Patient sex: M
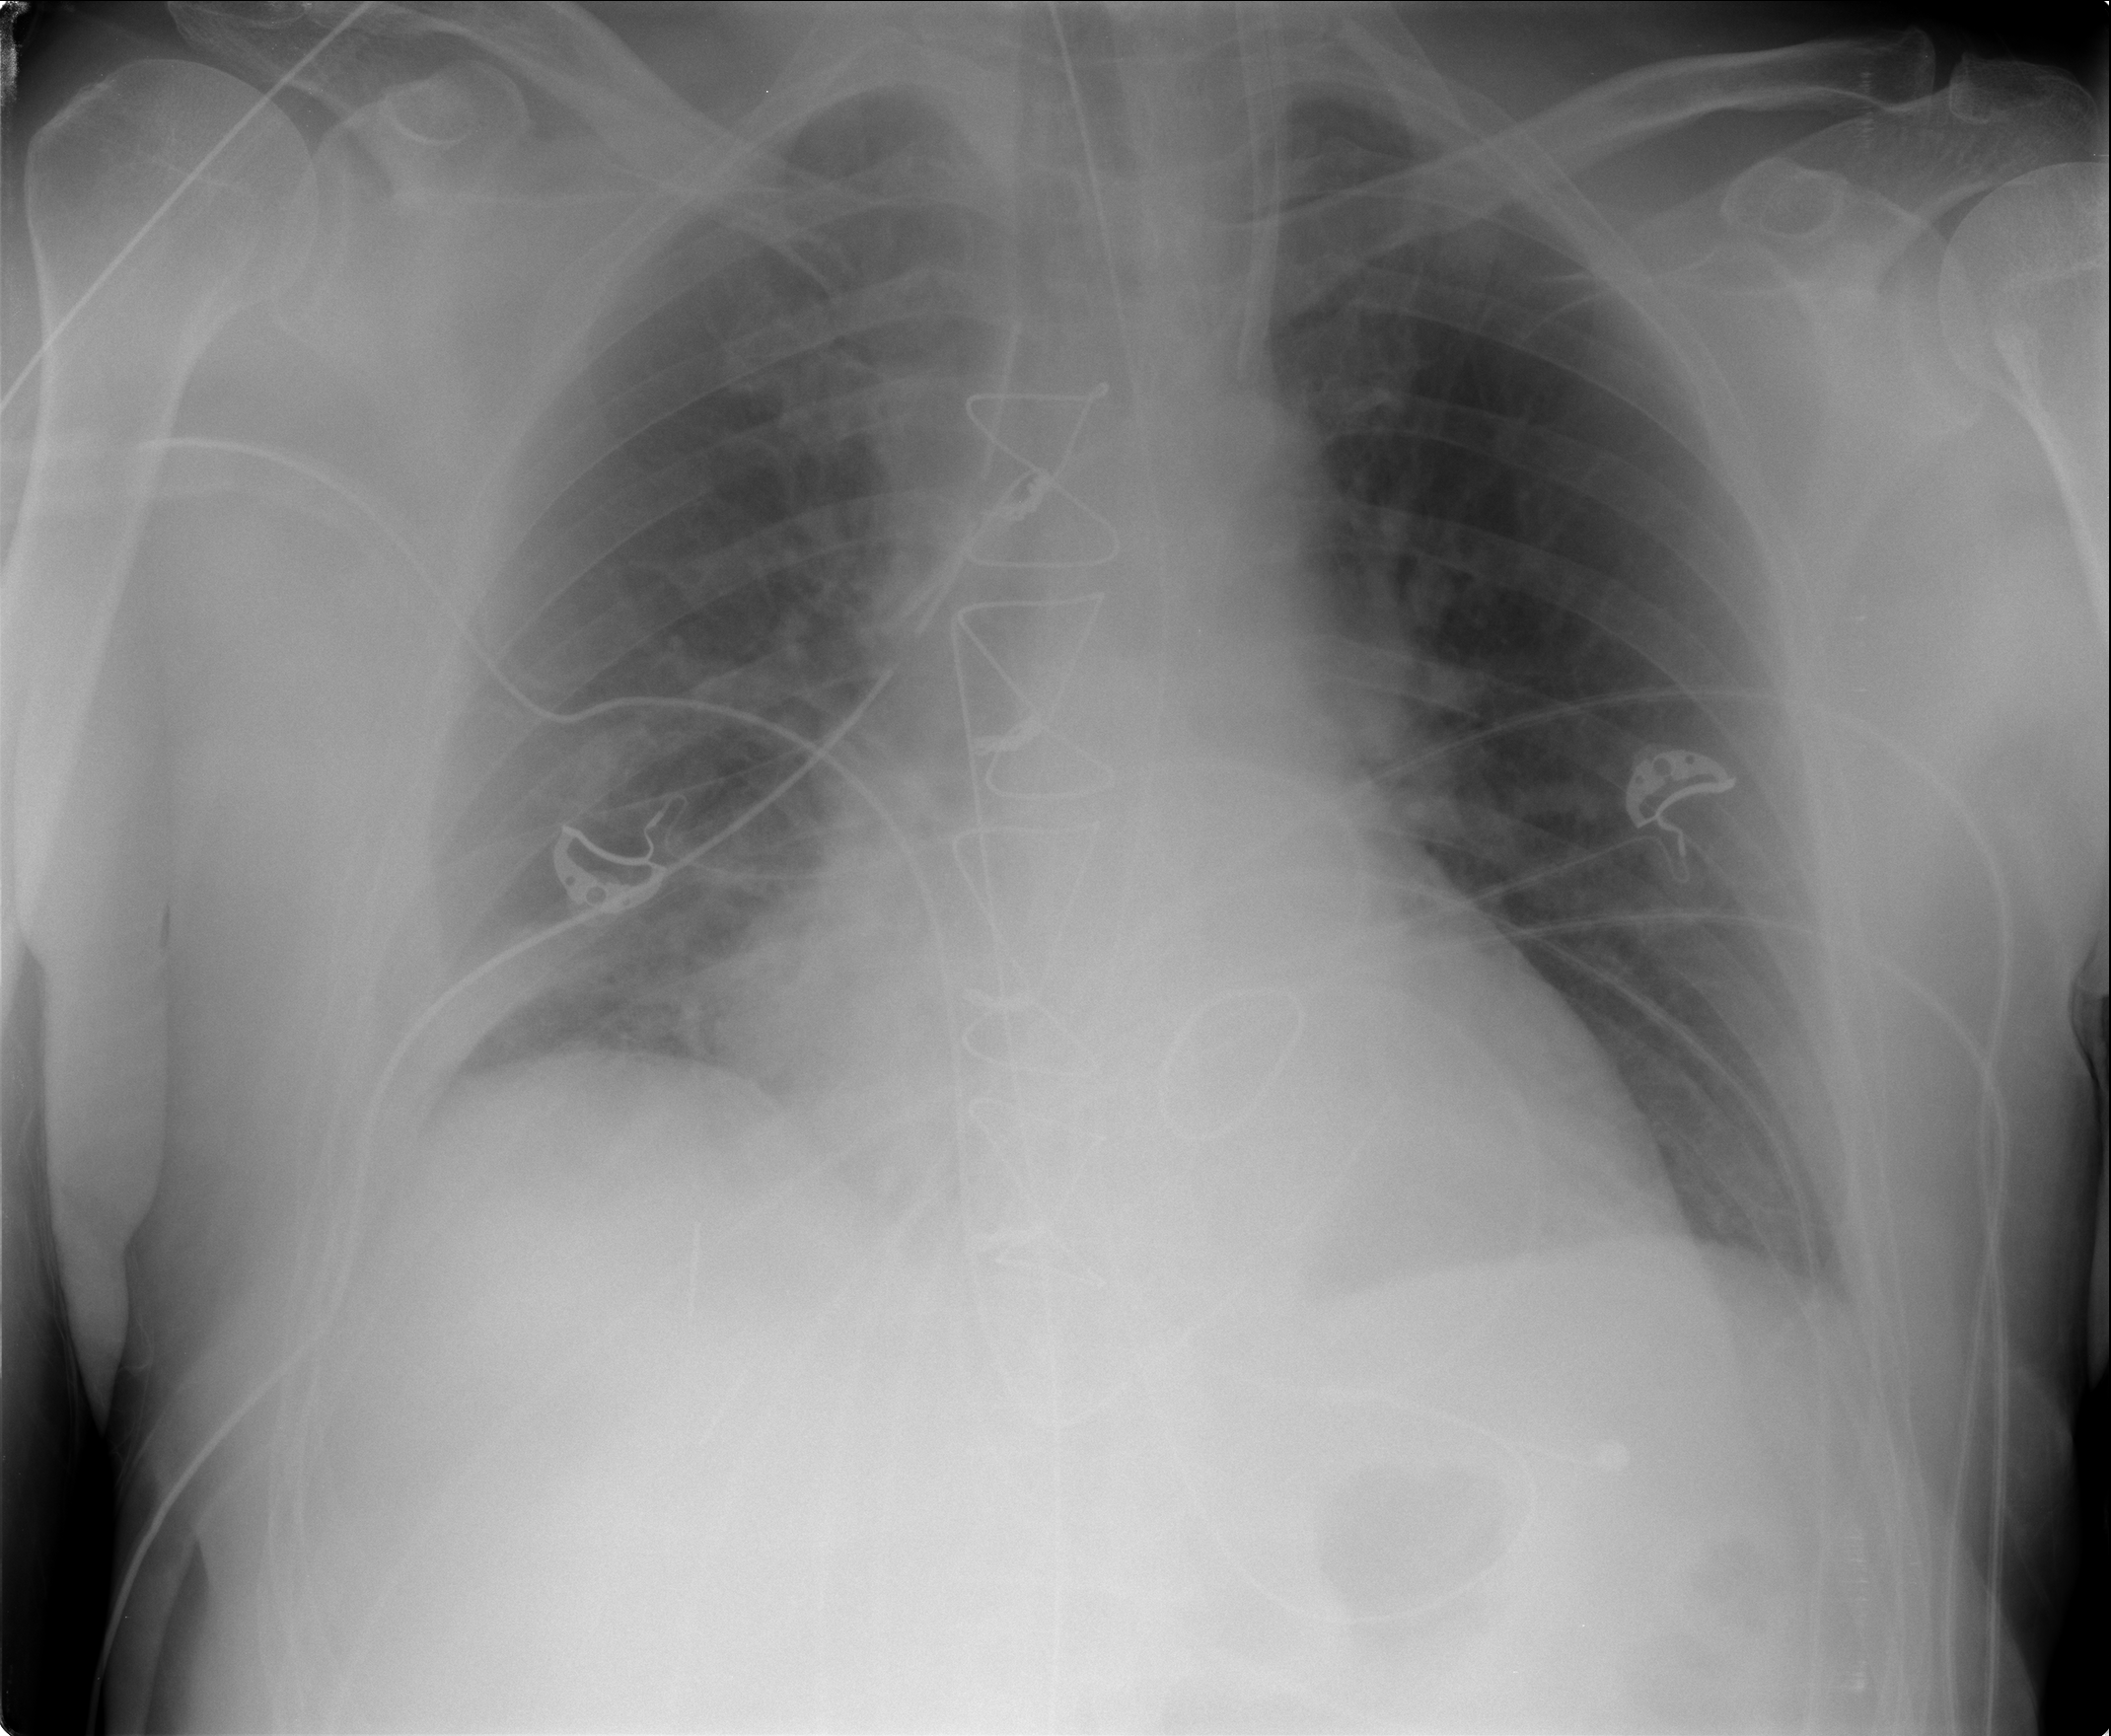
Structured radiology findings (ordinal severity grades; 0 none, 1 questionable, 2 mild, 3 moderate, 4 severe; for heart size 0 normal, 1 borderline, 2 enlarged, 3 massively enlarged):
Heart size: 0
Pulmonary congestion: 0
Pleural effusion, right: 2
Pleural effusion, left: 0
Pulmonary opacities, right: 0
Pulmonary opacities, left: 0
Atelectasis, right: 2
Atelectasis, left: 0